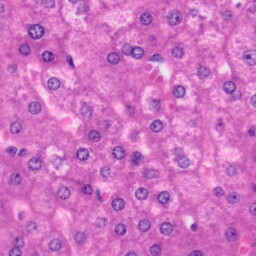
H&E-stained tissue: Liver